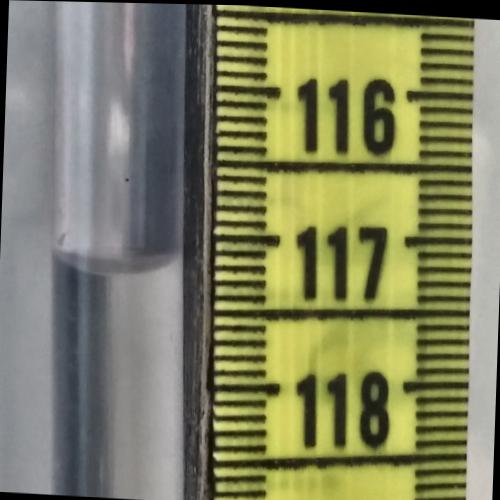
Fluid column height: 117.2 cm